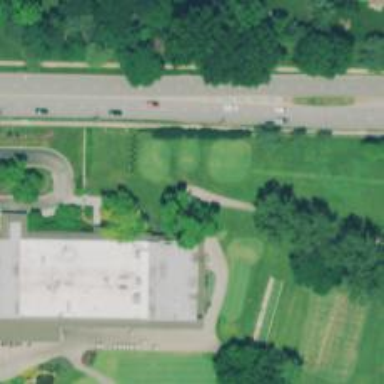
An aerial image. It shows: Golf cartpath that is also road path.